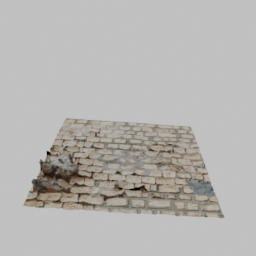
Label: architecture